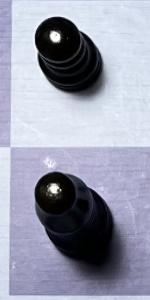
Label: Bishop_Black